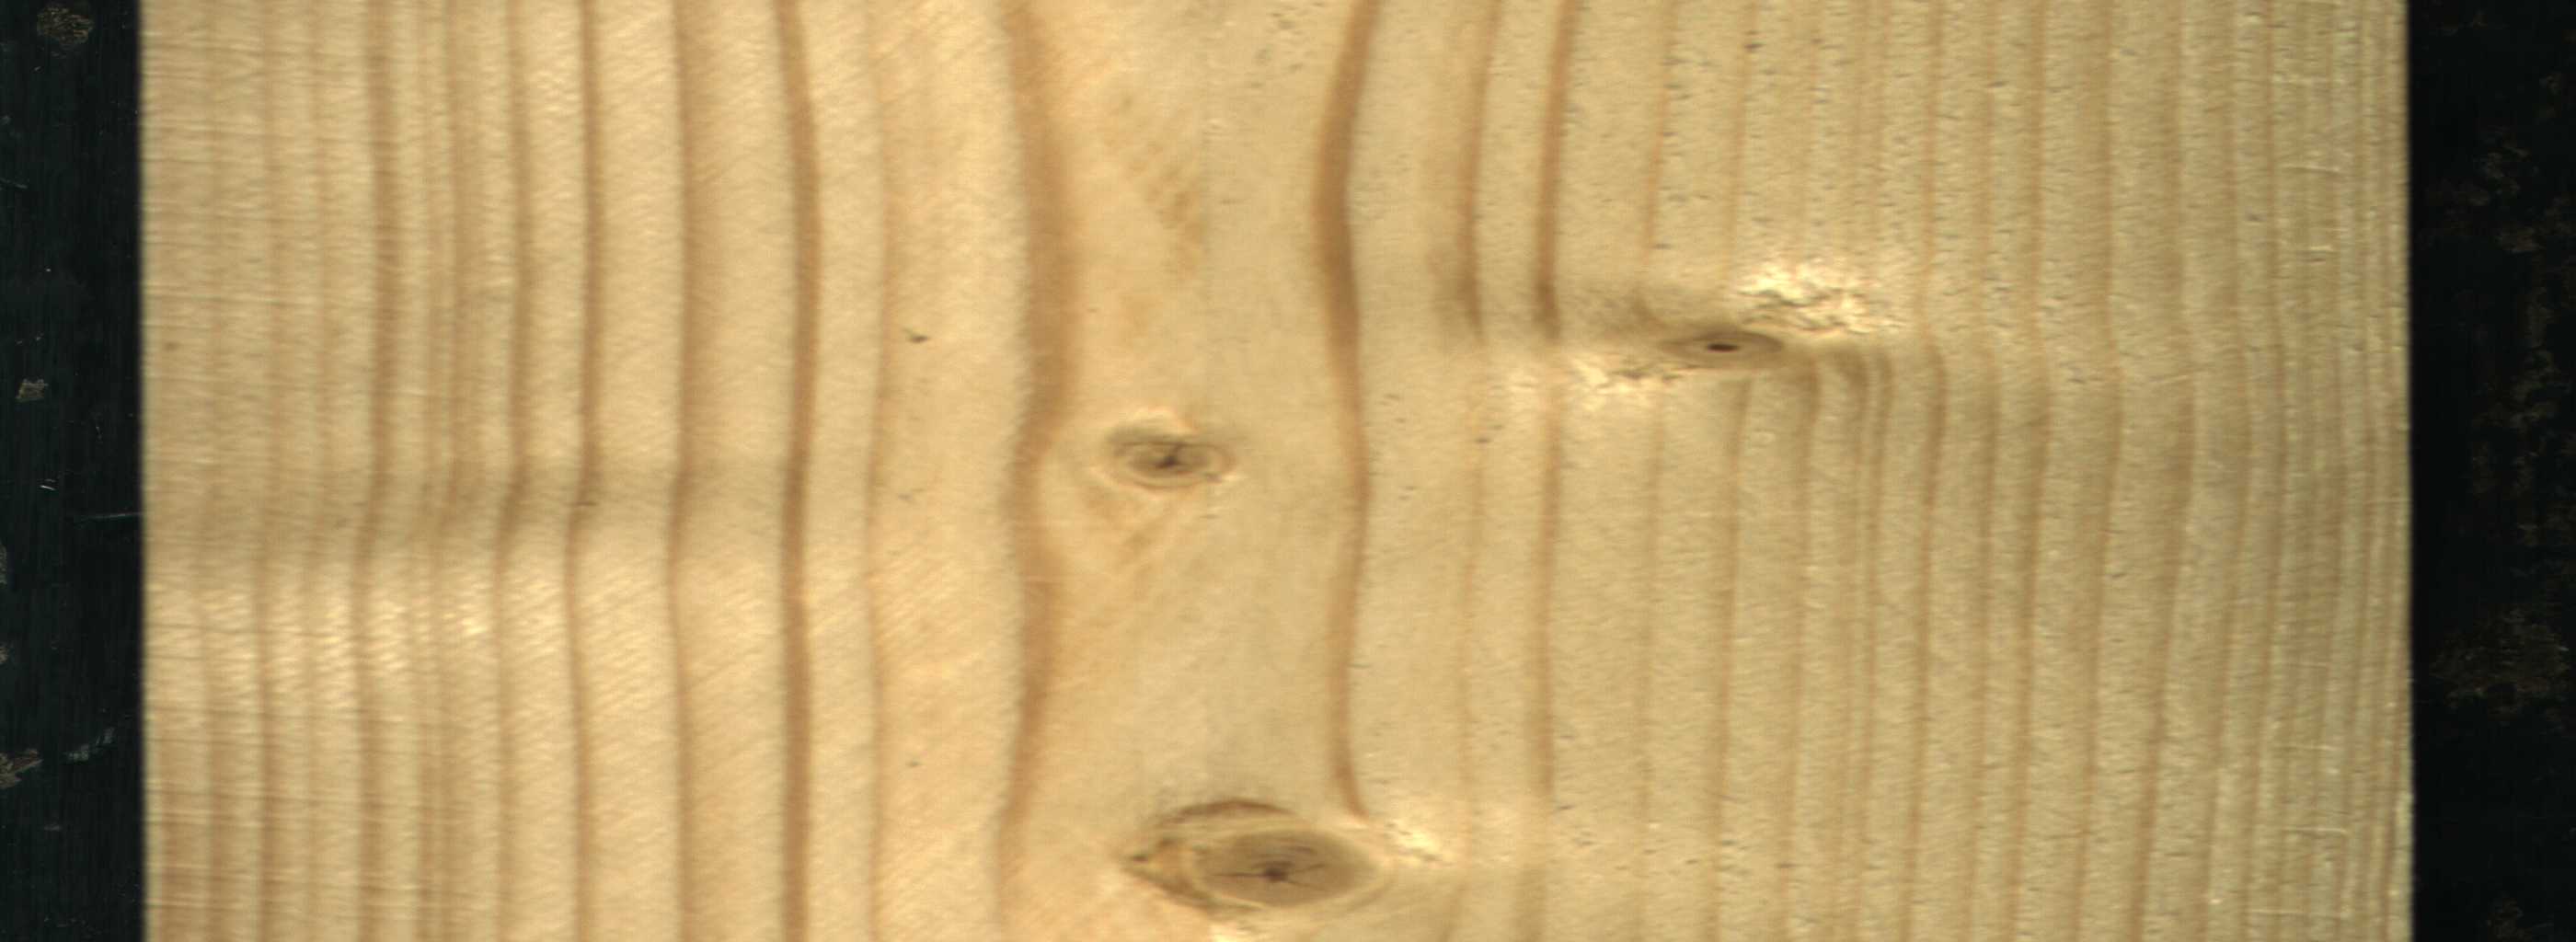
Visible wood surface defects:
Live_Knot
Live_Knot
Live_Knot